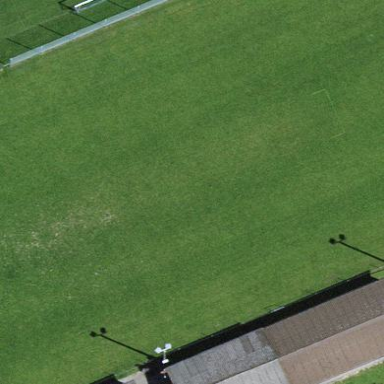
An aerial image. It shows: Soccer pitch for leisure land activities.